Question: I am trying to use auto layout in x code to correctly resize my view to switch between iphone 4 and 5.
I have a similar problem as the one presented in the picture. Let's consider the UILabel at the bottom is fixed.
I want the top UILabel to be at the middle of the space between the navigation bar and the bottom label. I don't know how to add a constraint that says "top space and bottom space must be equal". As a result, I can only fix one of the two constraints and I cannot get the expected result.
Thanks

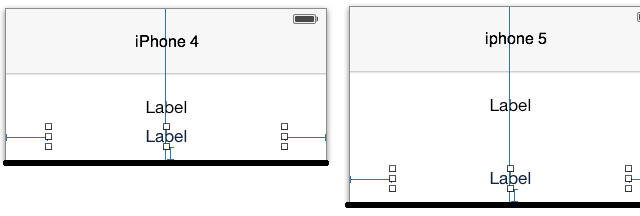
Answer: The way I do this in IB, is to embed the top label in a UIView. Give that view a standard vertical spacing constraint to the top layout guide, and another to the bottom label. Also give it a fixed width. Give the label centerX and centerY constraints to this view, and it should keep it centered in different screen sizes.